Field crop: maize
Growth stage: 2
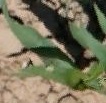
Species: maize